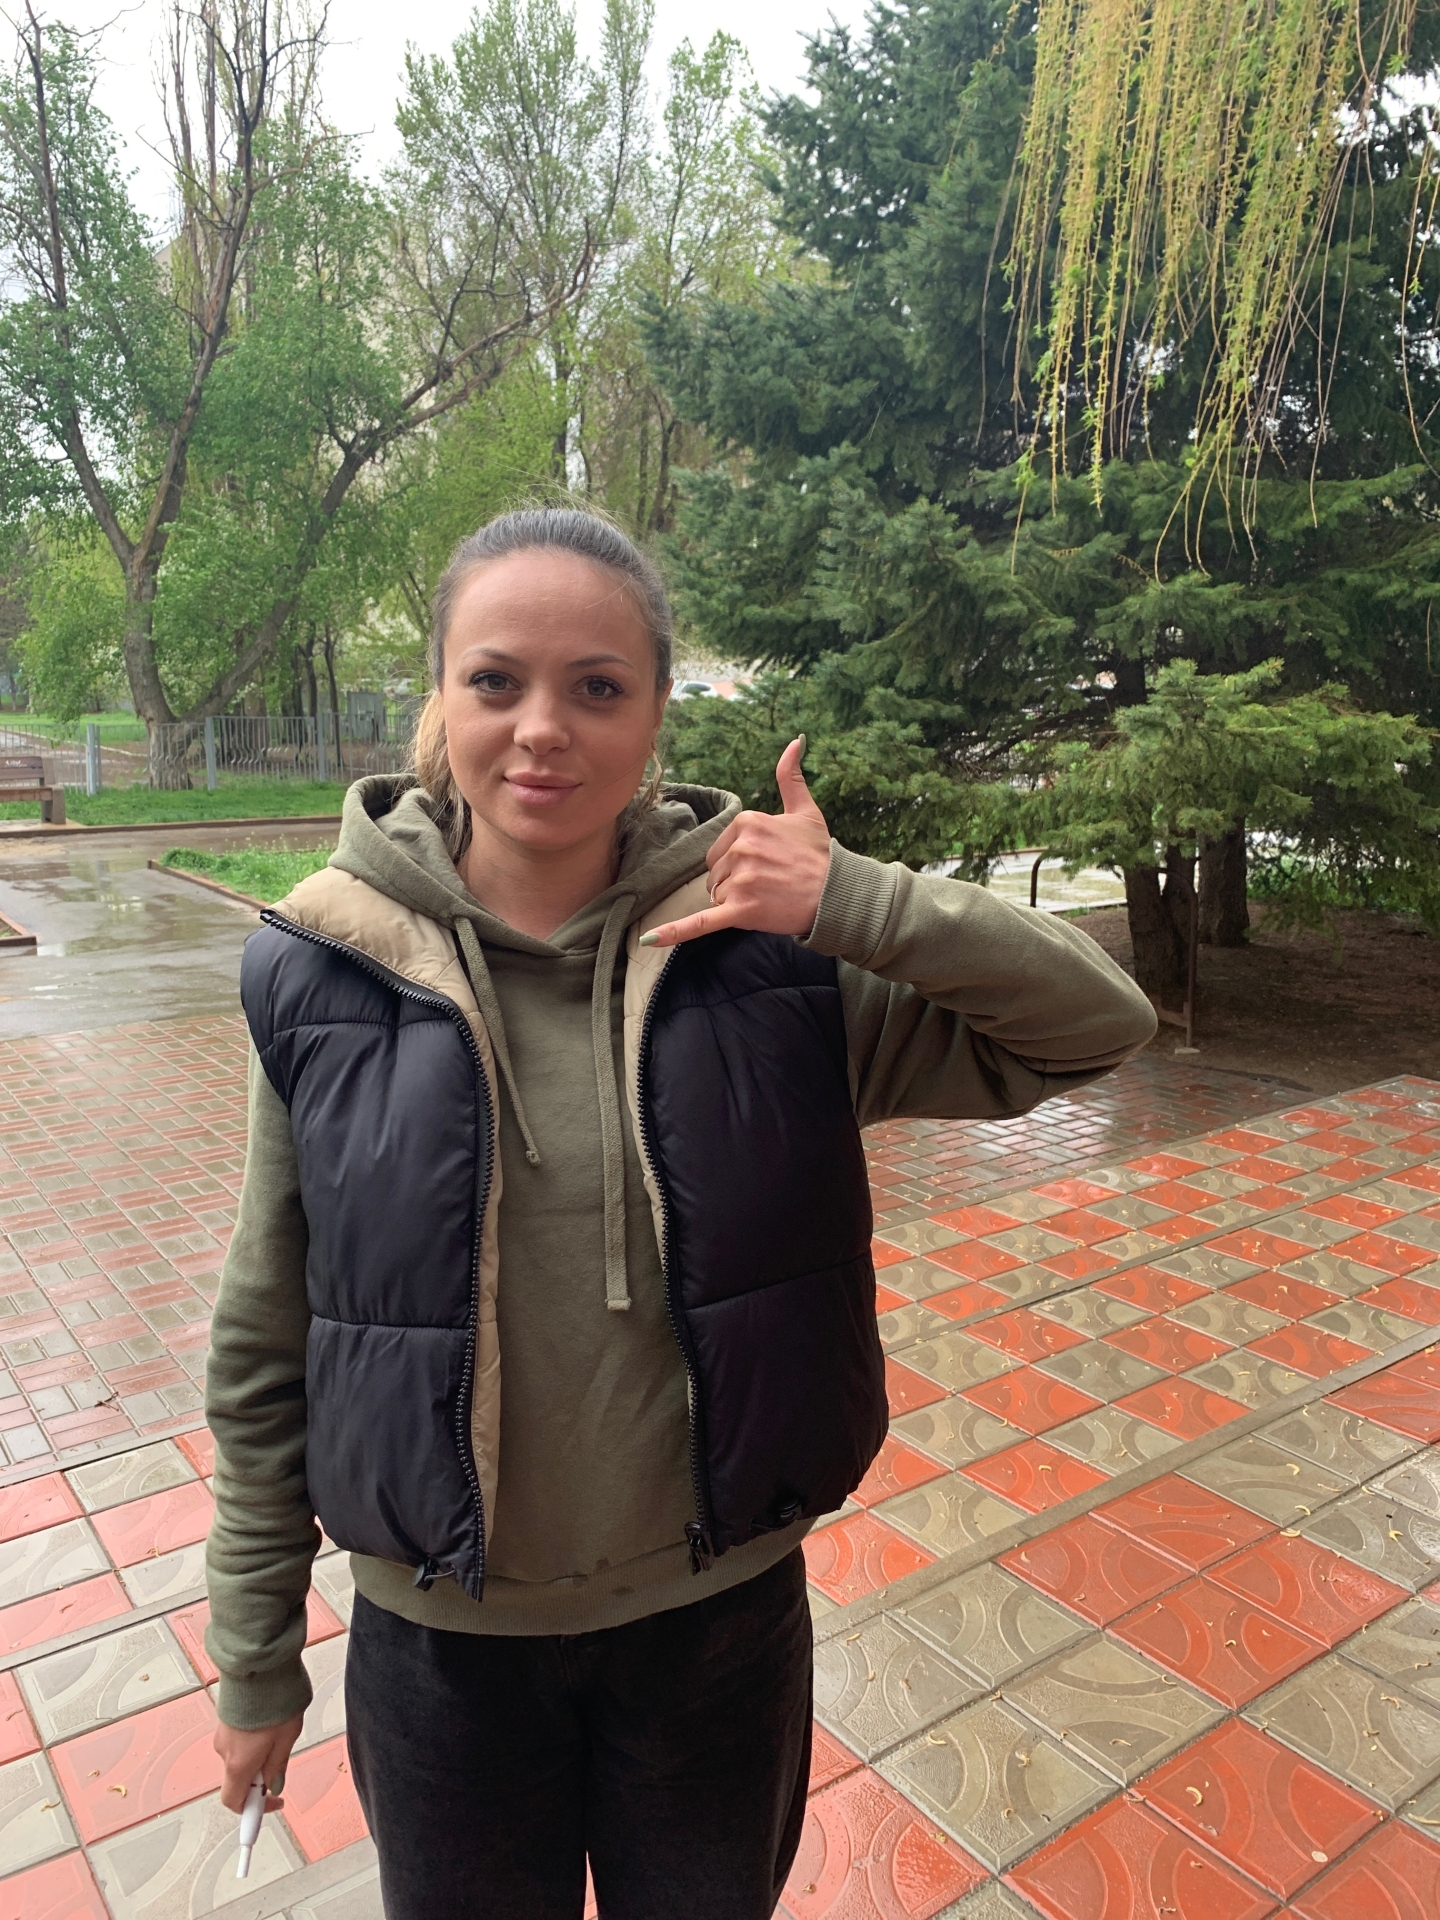
Label: clear